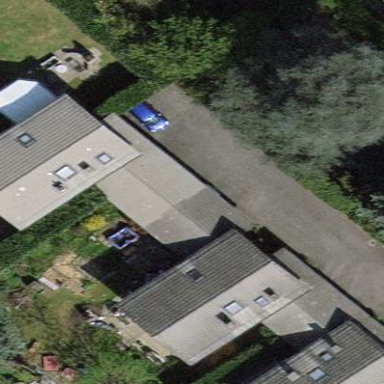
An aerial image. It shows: View of roof of building.